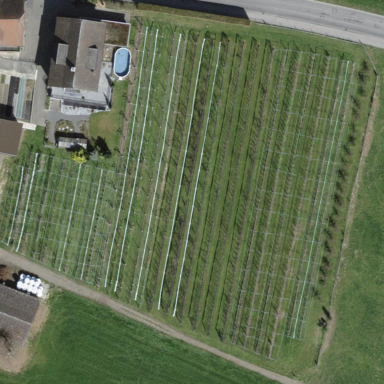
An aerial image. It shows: Orchard.